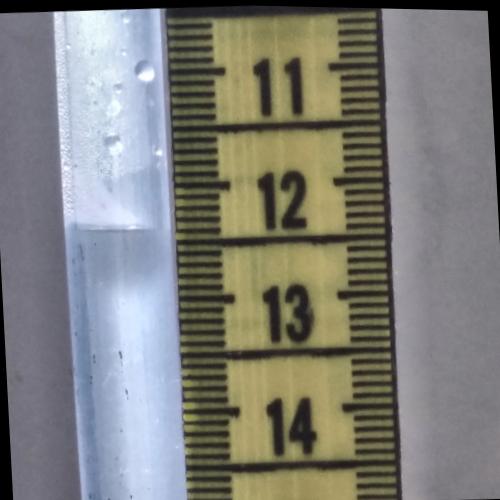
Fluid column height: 12.4 cm